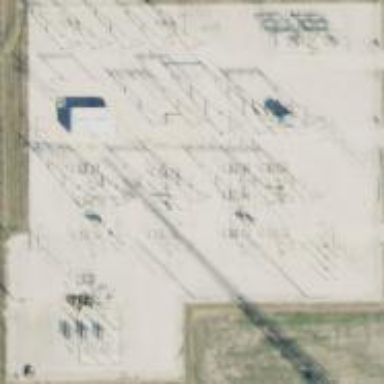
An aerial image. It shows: Outdoor power substation with fence surrounding it. The substation operates at the transmission level.